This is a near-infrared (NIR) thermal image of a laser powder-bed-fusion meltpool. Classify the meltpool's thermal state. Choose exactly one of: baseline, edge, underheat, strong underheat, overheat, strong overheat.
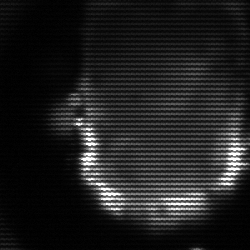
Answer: baseline